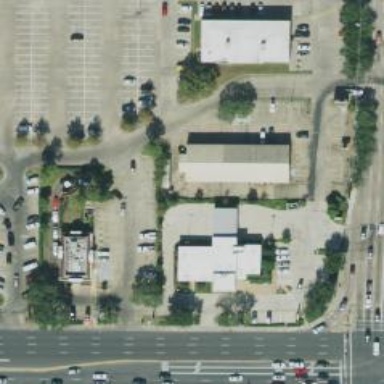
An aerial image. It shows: Parking space.